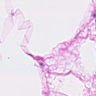
Metastatic tissue present: no